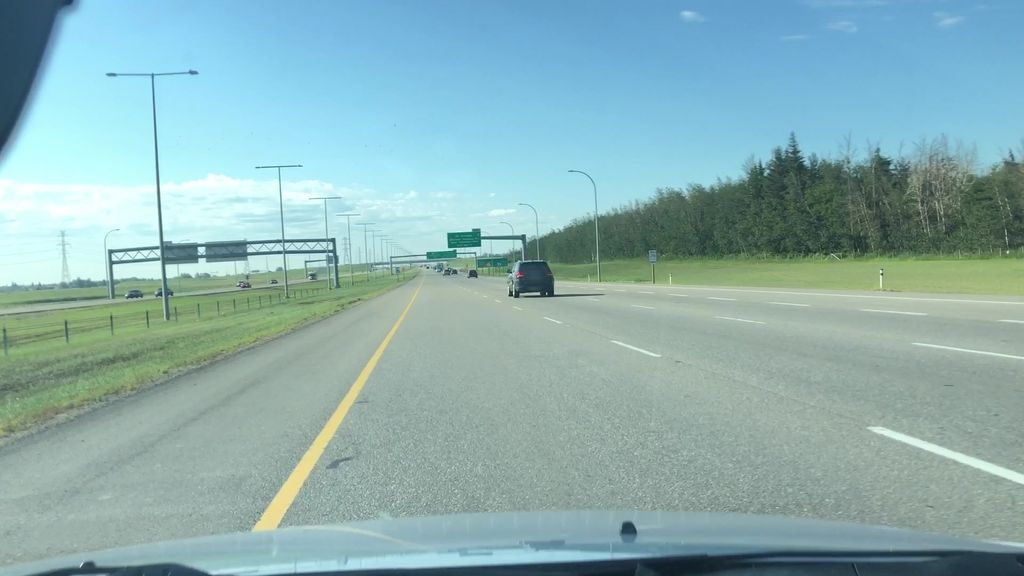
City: edmonton